Question: So, i need to parse this data from firebase to use on my quiz app made with react. The goal is get the infos and questions from firebse. I already did this steps:
'''
const data = snapshot.val()
const parsedData = Object.entries(data).map((value) => {
return value
})
'''
The result i've got is this:

I dont know how to proceed... Any tips?
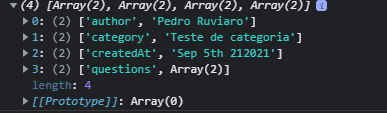
Answer: seeing the result you have got the 'object' you have is
'''
{
author:"pedro..",
info: '..',
questions: "..."
}
'''
If you only need the questions and info for storing them in a sate
'''
const [question, setQuestion] = useState([])
const [info, setInfo] = useState('')
const data = snapshot.val()
Object.keys(data).map((value) => {
if (value === "info"){
setInfo(data?.value ?? "")
}
if(value === "questions"){
setQuestions(data?.questions ?? [])
}
})
'''